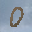
Label: 0